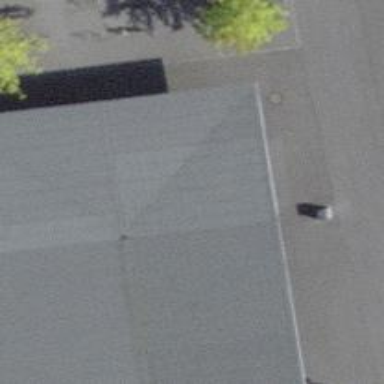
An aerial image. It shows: Kiosk.